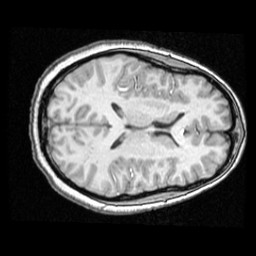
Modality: T1w
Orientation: axial
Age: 13
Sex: male
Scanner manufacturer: ge
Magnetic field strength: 1.5 T
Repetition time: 0.03333 s
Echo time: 0.008 s